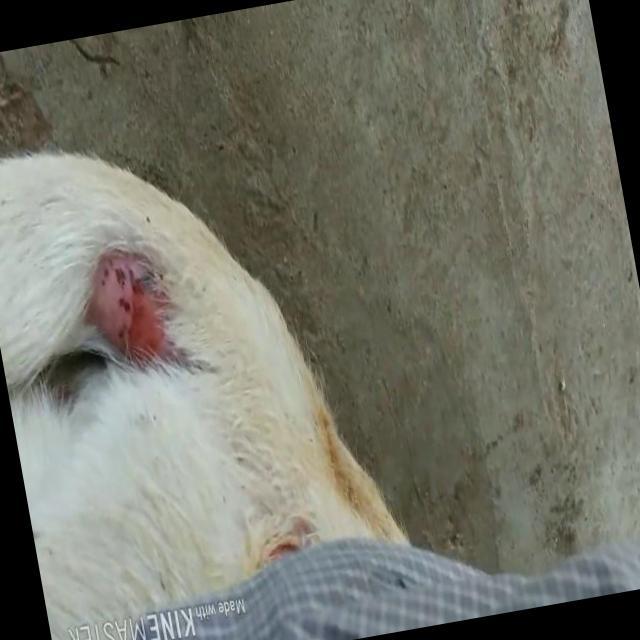
Canine dermatitis — inflammation of the skin presenting with erythema, pruritus, papules, and excoriation. May be allergic, contact, or atopic in origin.